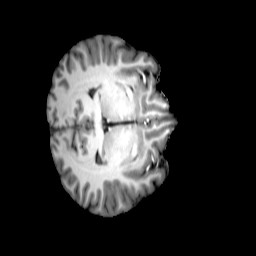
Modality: T1w
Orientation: axial
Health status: ill
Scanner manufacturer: siemens
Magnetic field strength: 3 T
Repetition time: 2 s
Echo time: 0.00303 s